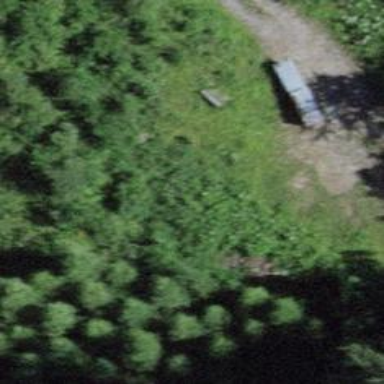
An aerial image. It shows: Bench.